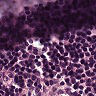
Metastatic tissue present: no